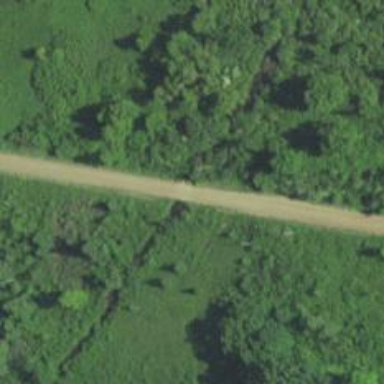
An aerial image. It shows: Unclassified road on bridge.